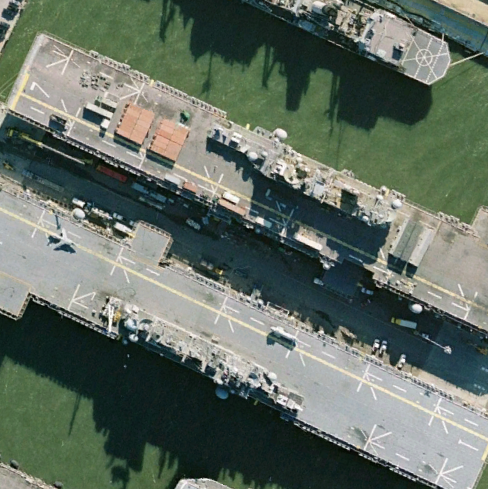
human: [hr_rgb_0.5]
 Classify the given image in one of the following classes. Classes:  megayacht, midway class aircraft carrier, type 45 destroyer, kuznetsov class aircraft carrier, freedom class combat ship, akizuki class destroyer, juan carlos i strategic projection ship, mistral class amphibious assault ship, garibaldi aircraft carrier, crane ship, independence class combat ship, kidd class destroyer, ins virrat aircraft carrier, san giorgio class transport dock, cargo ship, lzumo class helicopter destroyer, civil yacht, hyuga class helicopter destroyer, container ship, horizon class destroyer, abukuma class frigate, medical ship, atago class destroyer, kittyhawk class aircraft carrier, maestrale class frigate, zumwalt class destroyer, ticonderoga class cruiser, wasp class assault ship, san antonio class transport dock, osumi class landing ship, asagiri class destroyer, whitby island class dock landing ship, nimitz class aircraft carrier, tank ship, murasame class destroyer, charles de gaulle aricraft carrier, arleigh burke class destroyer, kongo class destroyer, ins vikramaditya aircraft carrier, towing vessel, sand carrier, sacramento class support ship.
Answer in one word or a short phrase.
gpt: Wasp class assault ship